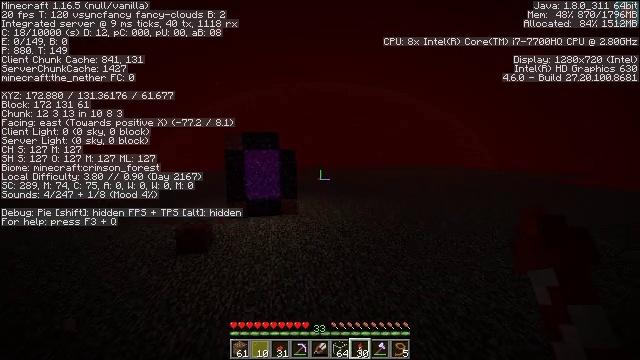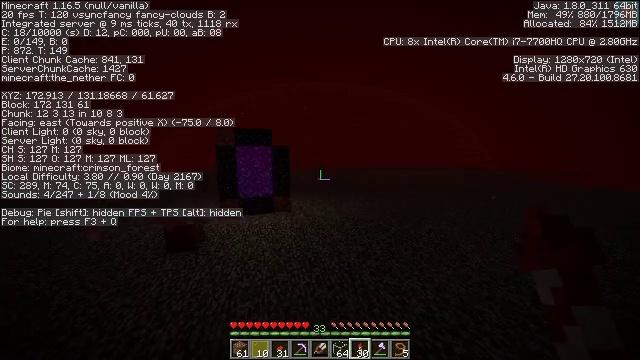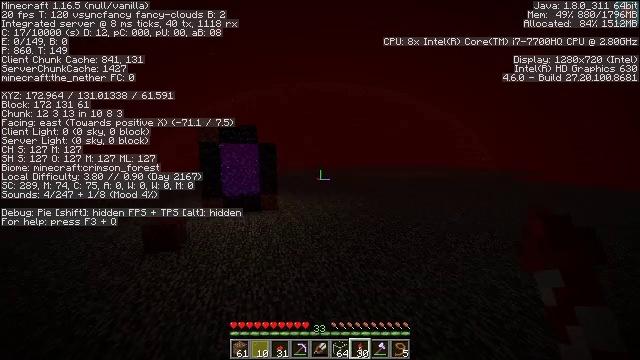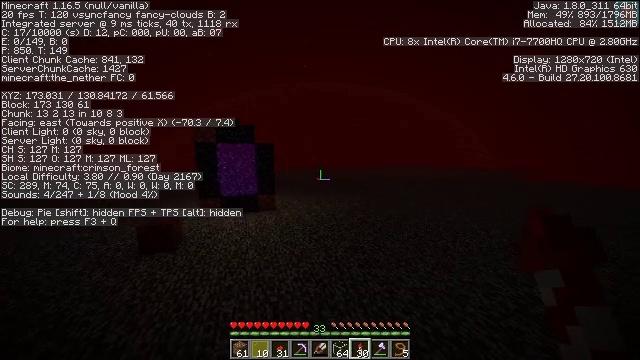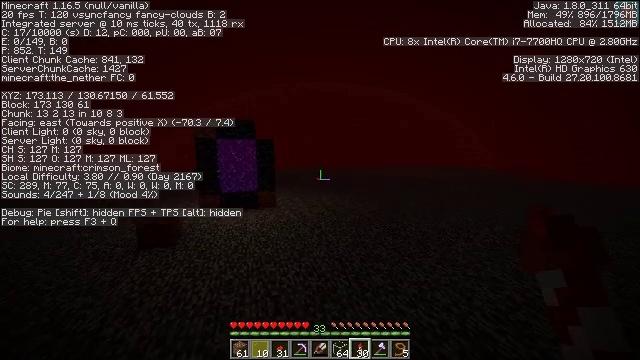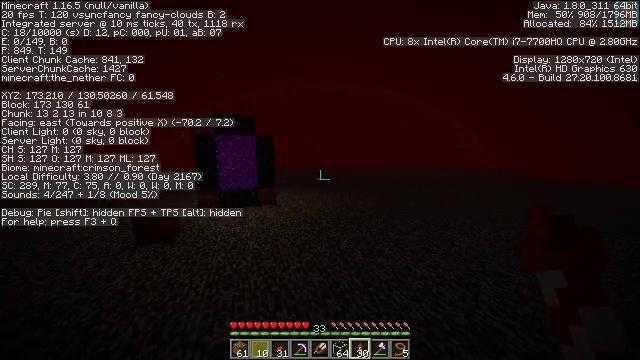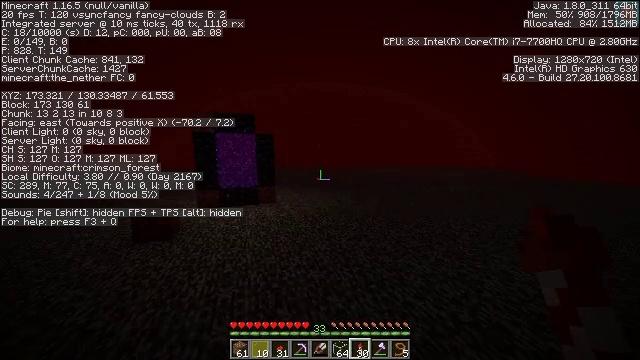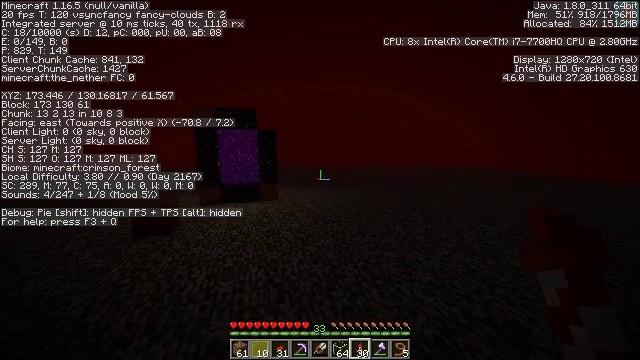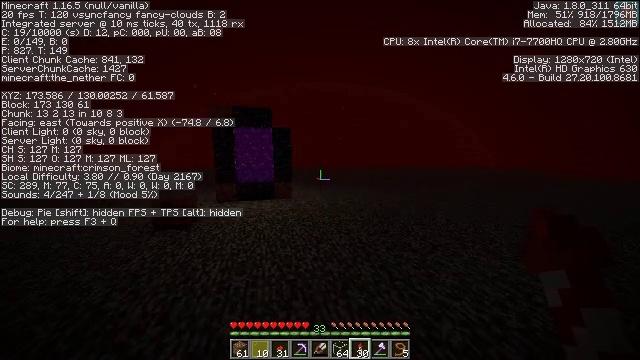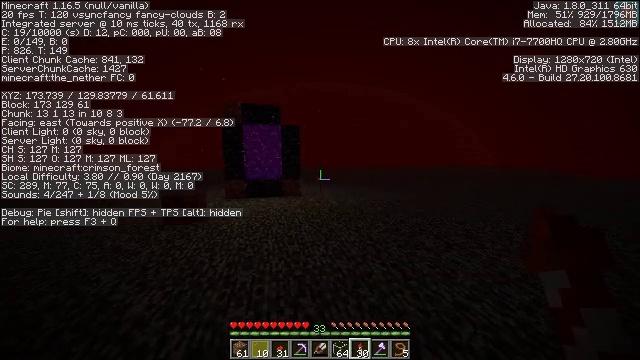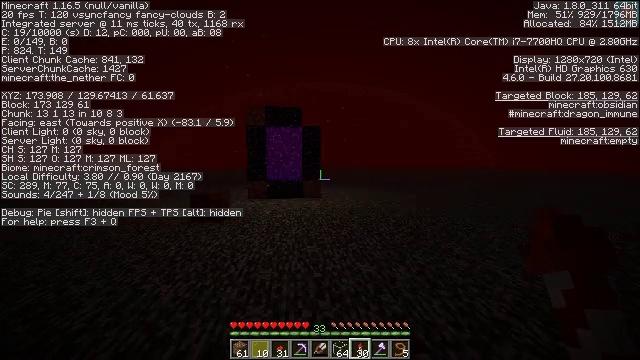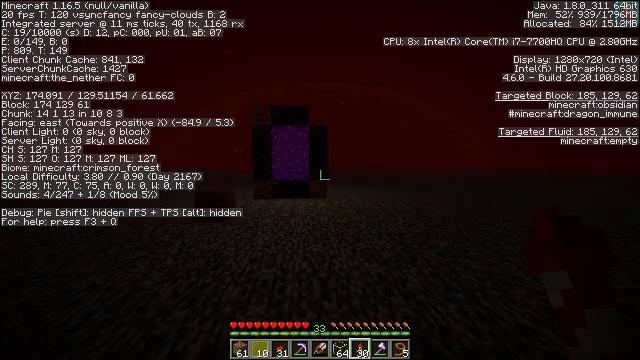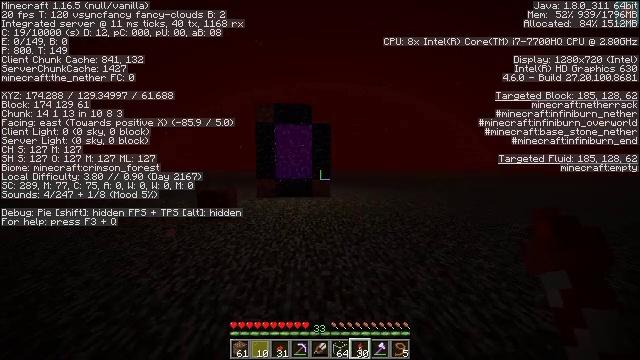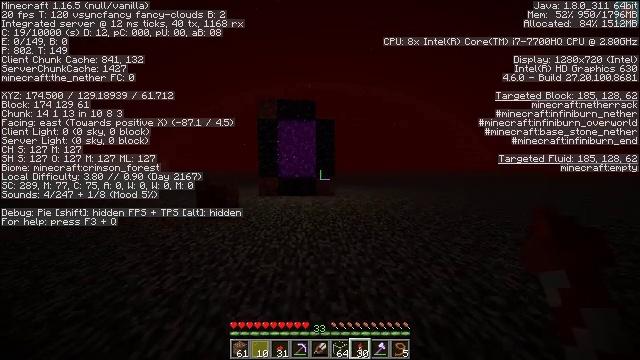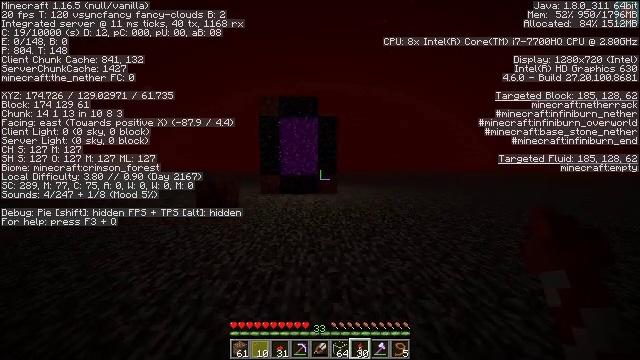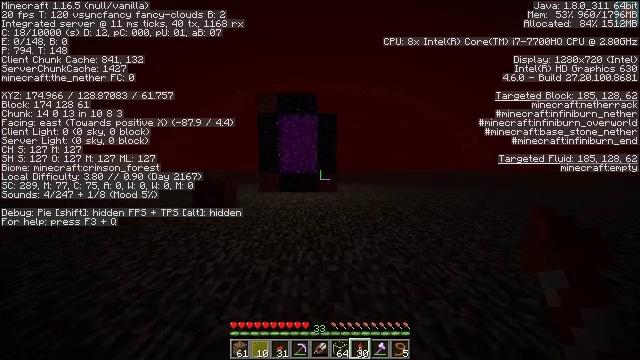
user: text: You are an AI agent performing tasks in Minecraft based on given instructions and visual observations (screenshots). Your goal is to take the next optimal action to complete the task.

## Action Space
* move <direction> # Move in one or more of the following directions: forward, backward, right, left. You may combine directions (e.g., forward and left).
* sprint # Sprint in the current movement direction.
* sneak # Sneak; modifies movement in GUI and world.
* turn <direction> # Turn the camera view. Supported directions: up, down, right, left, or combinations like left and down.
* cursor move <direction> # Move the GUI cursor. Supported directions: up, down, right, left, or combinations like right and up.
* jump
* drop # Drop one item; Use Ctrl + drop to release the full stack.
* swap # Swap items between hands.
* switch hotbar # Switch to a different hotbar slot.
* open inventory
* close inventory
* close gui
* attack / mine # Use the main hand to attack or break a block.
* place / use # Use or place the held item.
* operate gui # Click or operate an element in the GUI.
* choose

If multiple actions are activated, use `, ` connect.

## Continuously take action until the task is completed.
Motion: motion action
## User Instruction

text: Interact with the crafting table to make a honeycomb block from honeycombs.
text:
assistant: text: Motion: turn right
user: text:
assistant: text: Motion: turn right
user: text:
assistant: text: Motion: no_op
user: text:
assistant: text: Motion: no_op
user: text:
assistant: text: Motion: no_op
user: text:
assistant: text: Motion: no_op
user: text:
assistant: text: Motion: no_op
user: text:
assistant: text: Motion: turn left
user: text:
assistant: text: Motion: turn left
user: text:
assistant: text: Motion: turn left
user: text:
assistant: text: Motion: turn left
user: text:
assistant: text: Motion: turn left
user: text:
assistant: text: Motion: turn left
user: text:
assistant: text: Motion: no_op
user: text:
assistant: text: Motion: move forward
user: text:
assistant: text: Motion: move forward
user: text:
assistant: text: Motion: move forward
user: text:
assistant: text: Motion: move forward, turn left
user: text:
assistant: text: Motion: move forward, turn left and up
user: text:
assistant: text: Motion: move forward, turn left
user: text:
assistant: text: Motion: move forward
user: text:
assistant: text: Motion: move forward
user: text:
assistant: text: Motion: move forward
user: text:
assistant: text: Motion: move forward
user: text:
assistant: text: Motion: move forward
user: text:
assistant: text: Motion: move forward
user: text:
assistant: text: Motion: move forward
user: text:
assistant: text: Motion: move forward
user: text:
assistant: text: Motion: move forward
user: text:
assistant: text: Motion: move forward